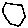
Label: hexagon